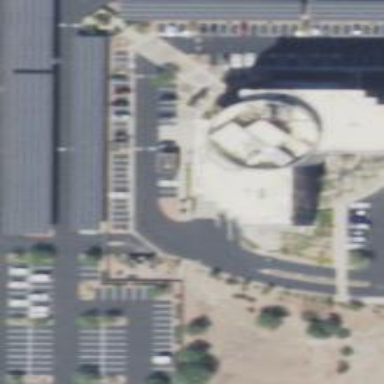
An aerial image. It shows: Bank building.